Question: I am trying to space out my 'h3' elements to look like this (I will add the background for prices later on):

but I am not entirely sure of how to do so. Please can you tell me the best way to do that?
I create a JSFiddle of this example which can be found here: <URL>
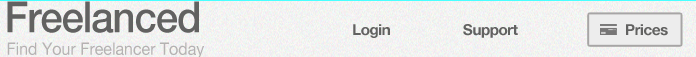
Answer: I would change 'H3' to '<ul> <li>..', but it's not a real rule.
Here is one example using pretty much the same HTML
<URL>